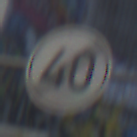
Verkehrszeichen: EndeGeschwindigkeit40
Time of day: MorningAfternoon
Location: Outdoor (Urban)
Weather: PartlyCloudy
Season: NotSpecified
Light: Natural